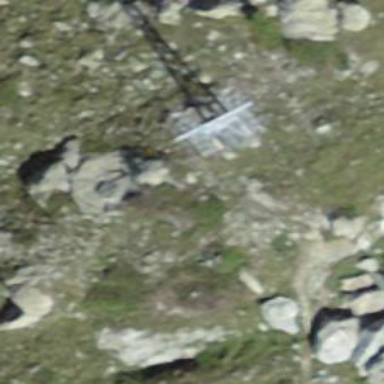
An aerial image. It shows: Pylon used for aerialway.